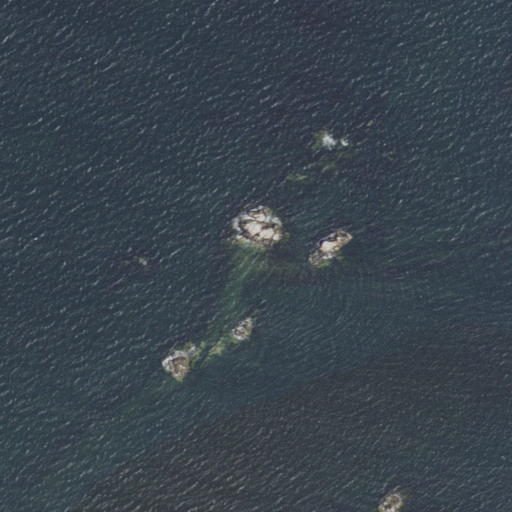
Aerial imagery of bar in Massachusetts named Sheppard Ledges containing open water and herbaceous wetlands